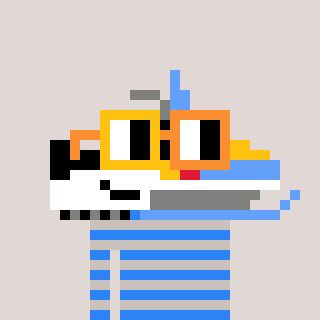
a pixel art character with square yellow and orange glasses, a snowmobile-shaped head and a foggrey-colored body on a warm background